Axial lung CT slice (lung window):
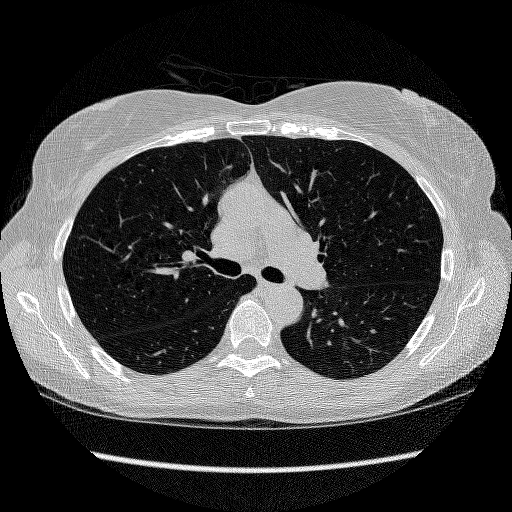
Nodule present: no